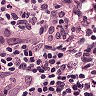
Metastatic tissue present: yes